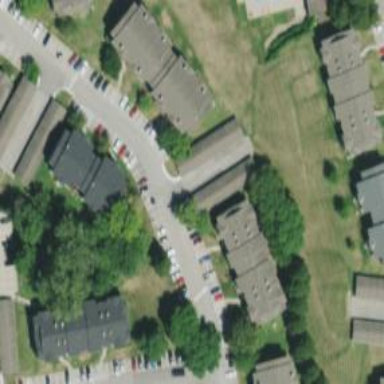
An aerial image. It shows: Living street.